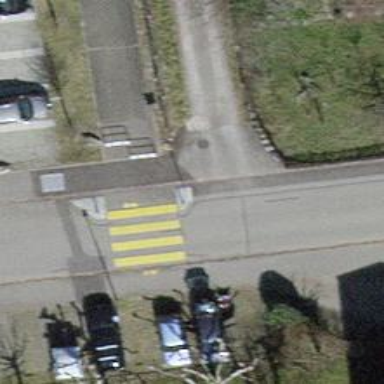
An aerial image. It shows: Uncontrolled road crossing with pedestrian island.